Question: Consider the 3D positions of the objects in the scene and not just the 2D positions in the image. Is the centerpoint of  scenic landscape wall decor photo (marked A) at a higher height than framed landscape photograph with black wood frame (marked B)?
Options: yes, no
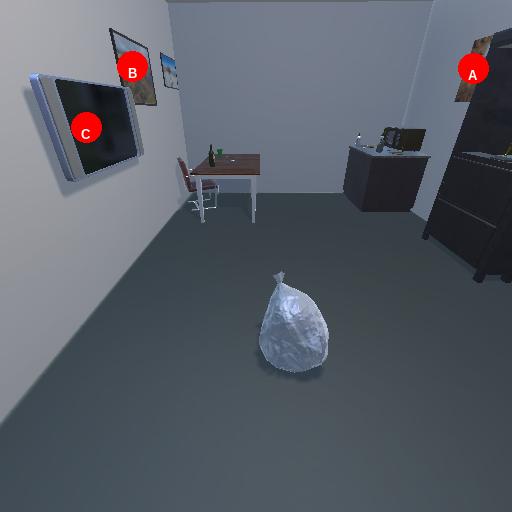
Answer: yes